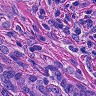
Metastatic tissue present: yes